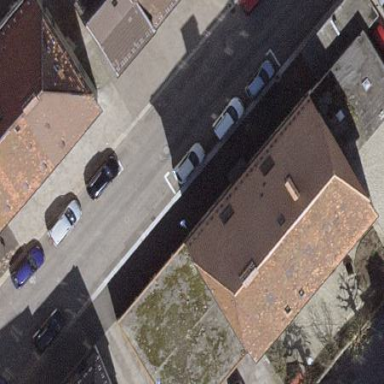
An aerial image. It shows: Parking available on the street side with parallel orientation.